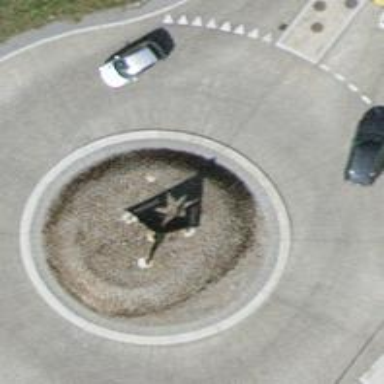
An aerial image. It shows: Secondary road with concrete surface leading to roundabout. There is separate sidewalk along the road.